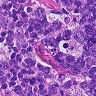
Metastatic tissue present: no